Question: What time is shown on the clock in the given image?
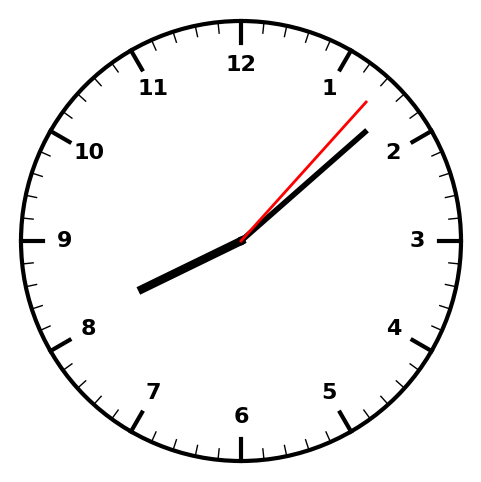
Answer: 08:08:07